Interaction volume radius: 10 \u00c5
Interaction volume height: 15 \u00c5
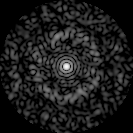
Disorder parameter: 0.828